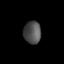
Tissue: lung
Cell type: Epithelial cells
Senescence score: 0.2208
Nuclear area (px): 389
Mean DAPI intensity: 77.861